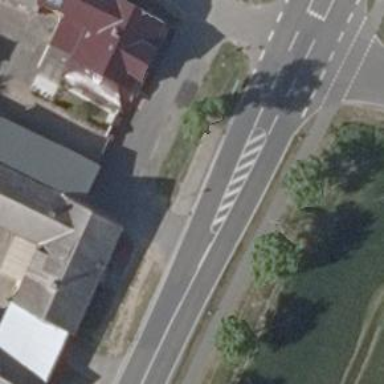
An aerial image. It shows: Public transport stop position.